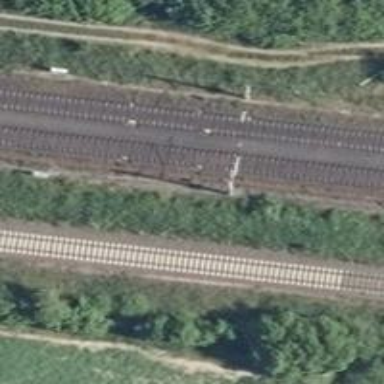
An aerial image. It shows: Milestone along the railway with catenary mast.